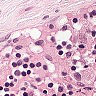
Metastatic tissue present: no